Question: Ok so i have made an application to get the mailbox sizes from exchange, however i need some help making the sort work well.
I databound the grid with my own class, i used the solution here to make my list sortable: <URL>
but when trying to sort the mailbox sizes it doesnt do it like i want it, please can someone give me some insight on this ?
Right now on purpose i have split the MB part and the size(double) into 2 different columns.
Any idea is welcom.

On the screenshot the problem is not visible, however i'd like just the GB on top, however the MB's end up on top cause its easy to have 200MB instead of 200GB in your mailbox.
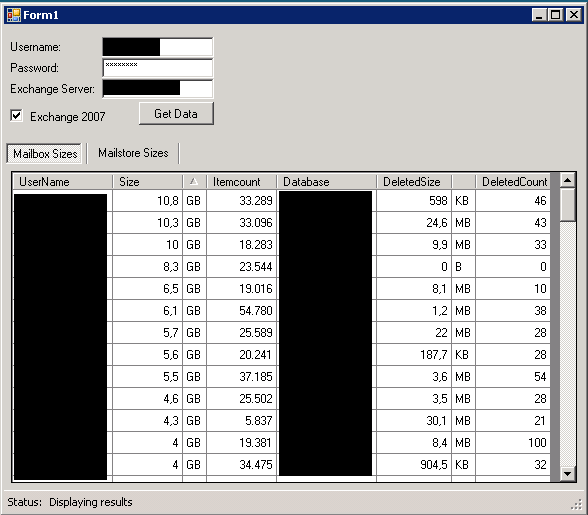
Answer: Thanks to the comments above i have been able to come up with a way to make this work.
i added an additional value to my class which contains the byte's only, made this a hidden column in the grid.
used the event of headerclick and in here i made it sorting on the hidden column instead of the string column